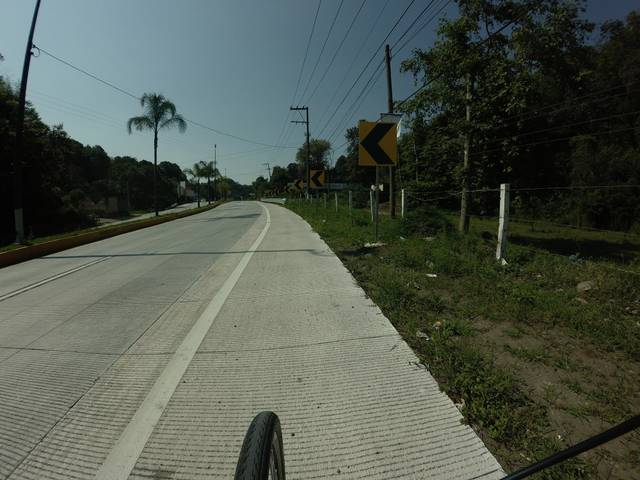
Region: Mexico
Coordinates: 19.503, -96.937